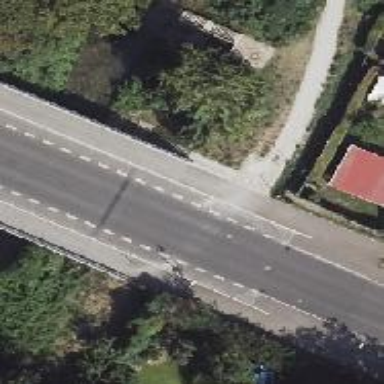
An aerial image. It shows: Tertiary road with asphalt surface. Both sides of the road have sidewalks and there is dedicated cycle lane.